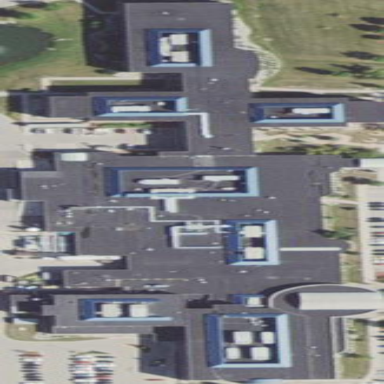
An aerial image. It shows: Hospital building serving as healthcare amenity.